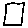
Label: square